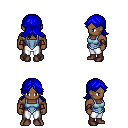
a pixel art fantasy rpg character, male body template, human, dark skin, blue vest, white pants, blue loose hair, leather bracers, maroon shoes, four views (front, back, left, right), 2x2 character sprite sheet, small pixel art, hard edges, no anti-aliasing